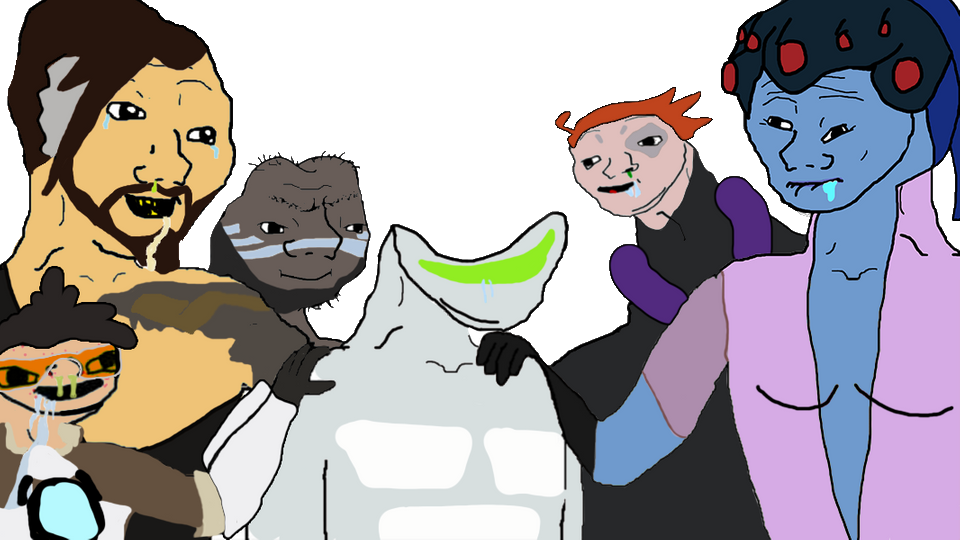
Label: 5_Brainlet